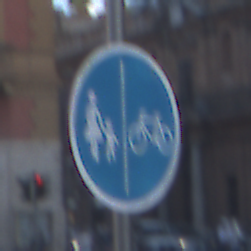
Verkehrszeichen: GetrennterRadUndGehwegRadwegRechts
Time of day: SunriseSunset
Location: Outdoor (Urban)
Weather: PartlyCloudy
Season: NotSpecified
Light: Natural